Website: macys
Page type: payment
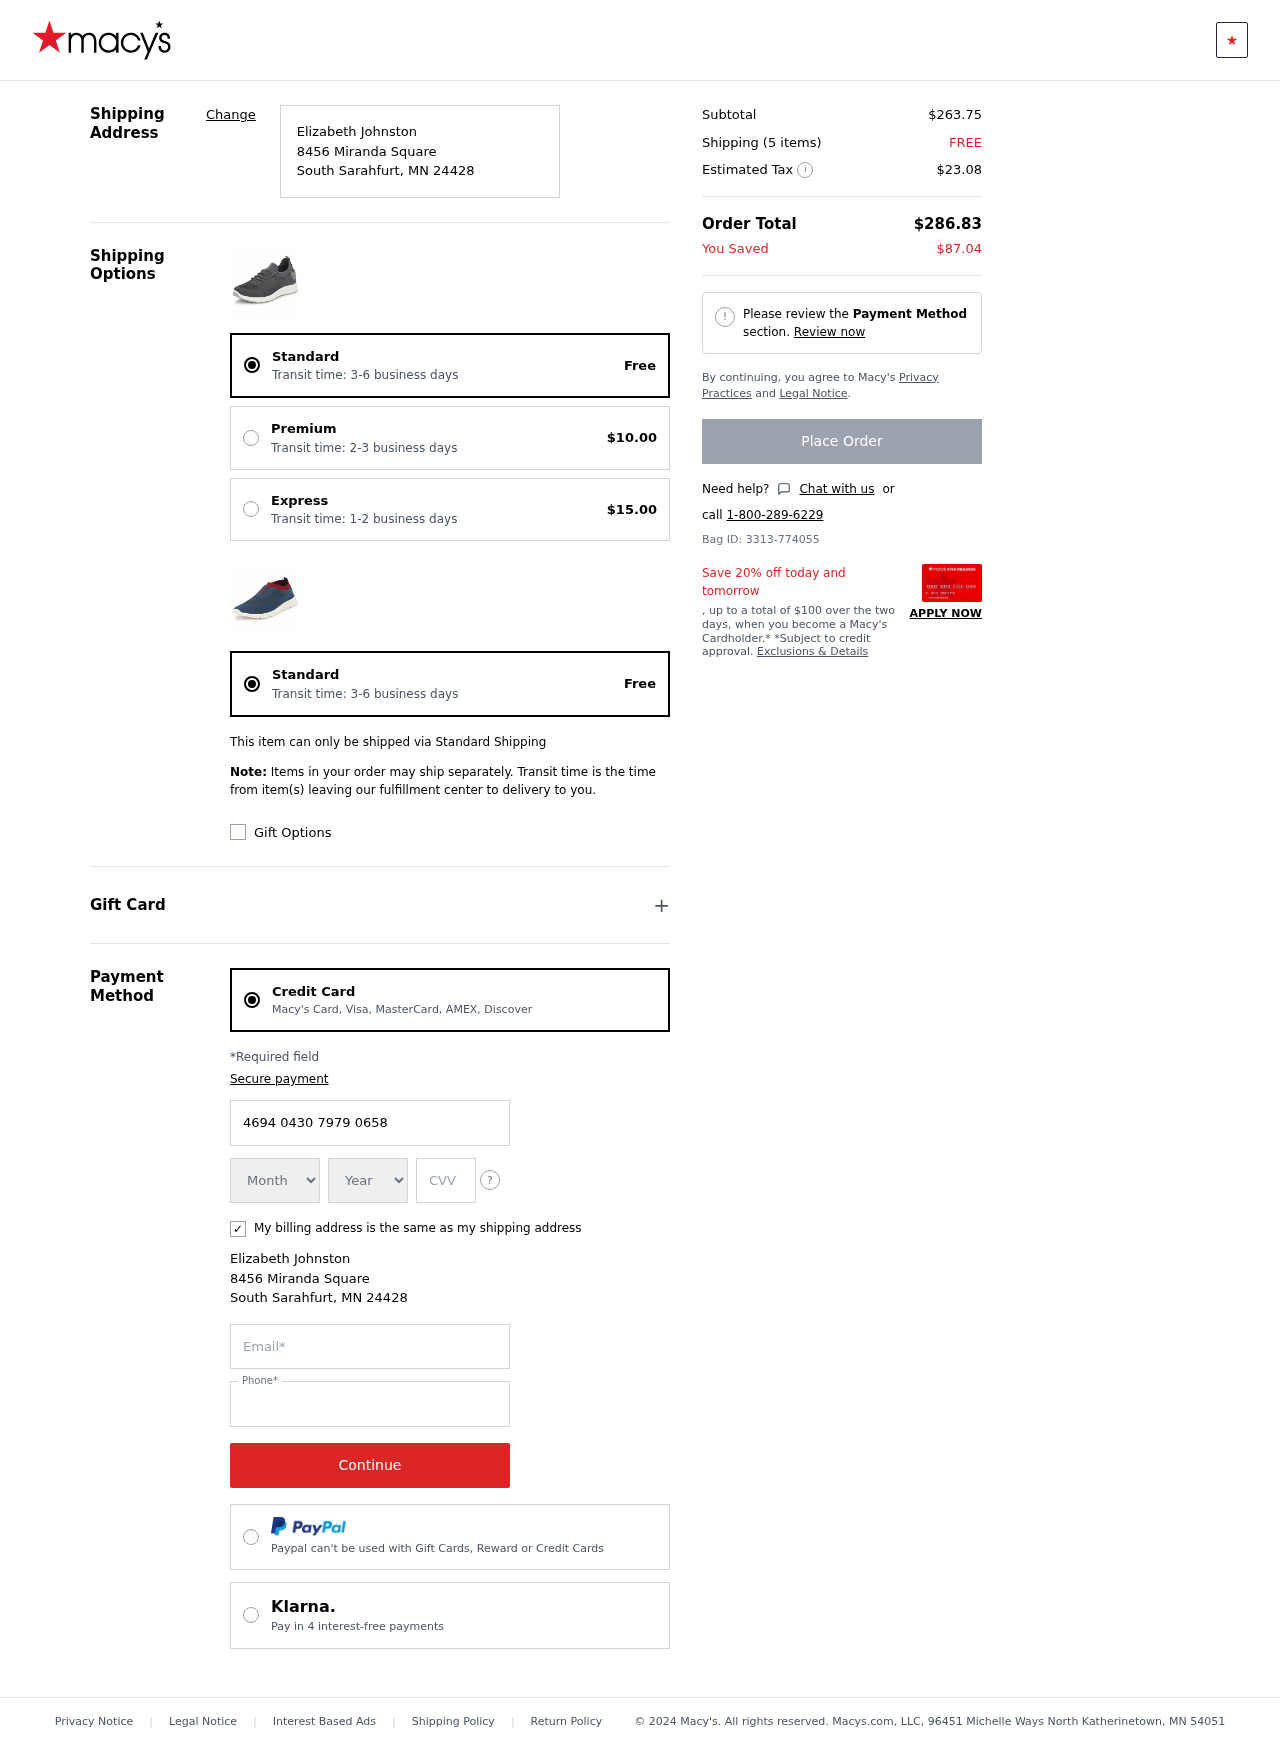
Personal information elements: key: PII_CARD_CVV
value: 584
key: PII_CARD_EXPIRY_MONTH
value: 07
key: PII_CARD_EXPIRY_YEAR
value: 30
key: PII_CARD_NUMBER
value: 4694 0430 7979 0658
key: PII_CITY
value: South Sarahfurt
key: PII_EMAIL
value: elizabethjohnston@yahoo.com
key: PII_FULLNAME
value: Elizabeth Johnston
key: PII_PHONE
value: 5634858623
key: PII_POSTCODE
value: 24428
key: PII_STATE_ABBR
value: MN
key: PII_STREET
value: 8456 Miranda Square
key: PII_FULLNAME2
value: Elizabeth Johnston
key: PII_CITY2
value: South Sarahfurt
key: PII_STATE_ABBR2
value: MN
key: PII_POSTCODE_FULL
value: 24428
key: PII_POSTCODE_NUMERIC
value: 24428
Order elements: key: ORDER_DELIVERY_DATE
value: Transit time: 3-6 business days
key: ORDER_SHIPPING_STANDARD
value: Free
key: ORDER_SHIPPING_PREMIUM
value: $10.00
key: ORDER_SHIPPING_EXPRESS
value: $15.00
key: ORDER_DELIVERY_DATE2
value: Transit time: 3-6 business days
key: ORDER_SHIPPING_STANDARD2
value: Free
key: ORDER_SUBTOTAL
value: $263.75
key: ORDER_NUM_ITEMS
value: Shipping (5 items)
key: ORDER_SHIPPING_COST
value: FREE
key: ORDER_TAX
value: $23.08
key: ORDER_TOTAL
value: $286.83
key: ORDER_SAVINGS
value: $87.04
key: ORDER_ID
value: Bag ID: 3313-774055